Aerial crown-view tile of a tropical tree (Barro Colorado Island, Panama), acquired 20250124:
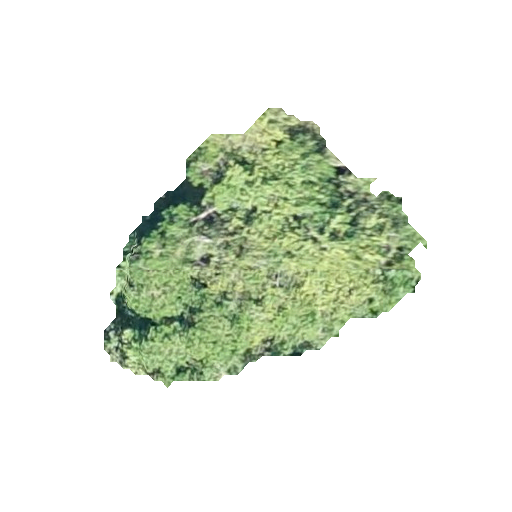
Species: Protium stevensonii
GBIF accepted scientific name: Tetragastris panamensis
Crown area: 83.431 m²